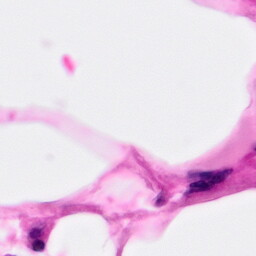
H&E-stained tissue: Pancreatic